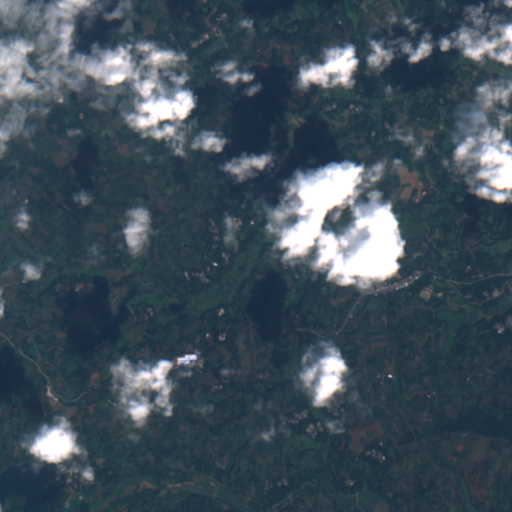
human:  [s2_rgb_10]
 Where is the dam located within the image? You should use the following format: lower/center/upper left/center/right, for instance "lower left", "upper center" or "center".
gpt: The dam is located in the upper left of the image.
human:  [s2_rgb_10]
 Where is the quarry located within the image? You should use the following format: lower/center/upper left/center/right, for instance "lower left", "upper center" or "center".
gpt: The quarry is located in the lower left of the image.
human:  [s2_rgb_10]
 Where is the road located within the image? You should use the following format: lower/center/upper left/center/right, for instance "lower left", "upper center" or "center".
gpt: There is no road in the image.